Current action and preconditions to check: trajectory_clear

Your task: For each precondition in the list above, predict whether it will hold at this action.

Consider the current scene as observed from the mobile robot's camera, and analyze the predicted future states of all dynamic agents (e.g., people, animals, vehicles, or any moving entities) within the NEXT SECOND.

IMPORTANT: Only answer "very likely" if you are absolutely certain—based on strong, clear evidence—that a dynamic agent will violate the precondition in the predicted future state. Do NOT answer "very likely" for unlikely, ambiguous, or low-probability risks.

Ask yourself for each precondition: Is there a high probability, with clear and convincing evidence, that the predicted future states of any dynamic agent will interfere with the predicted future state of the currently executing action within the NEXT SECOND, causing that precondition to fail?

Assess the risk level based on these predictions. Use "likely" or "very likely" if motions create a clear risk of interference.

Use "neutral" or "improbable" if agents are nearby but their predicted paths are clearly diverging or non-conflicting.

Failure Risk Categories: "very improbable", "improbable", "neutral", "likely", "very likely"

Answer Format: Output ONLY the probability_of_failure value from these categories: "very improbable", "improbable", "neutral", "likely", "very likely"

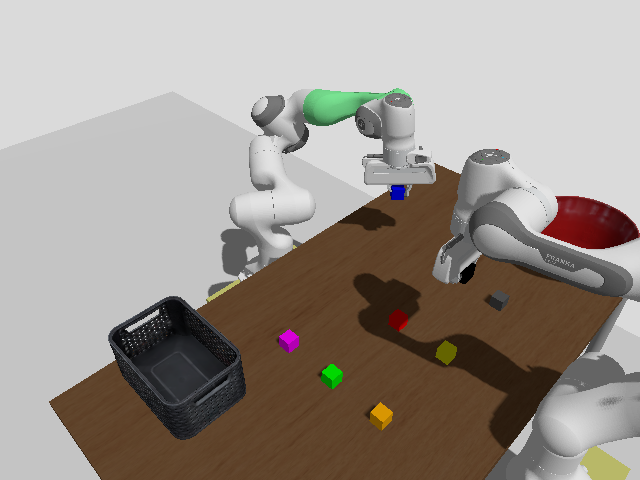

Answer: very improbable